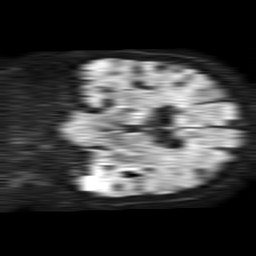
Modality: TRACE
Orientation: coronal
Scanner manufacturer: philips
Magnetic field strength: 1.5 T
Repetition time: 4.6 s
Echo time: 0.08517 s